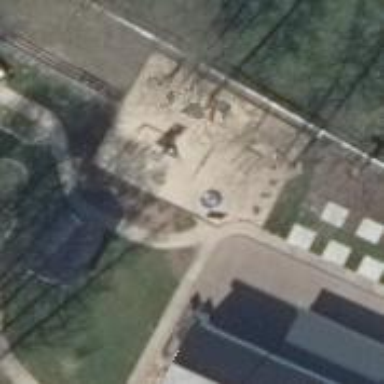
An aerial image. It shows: Playground structure.